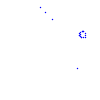
Particle: kaon